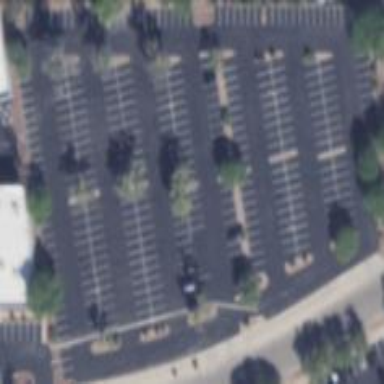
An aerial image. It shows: Parking area.